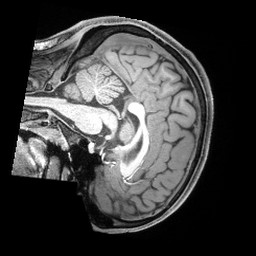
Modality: T1w
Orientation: sagittal
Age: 26
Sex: male
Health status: healthy
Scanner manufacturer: siemens
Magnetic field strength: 3 T
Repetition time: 2.4 s
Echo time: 0.00194 s